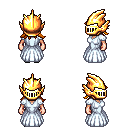
a pixel art fantasy rpg character, female body template, human, light skin, underdress, magenta pants, dark blonde loose hair, gold helm, gray slippers, four views (front, back, left, right), 2x2 character sprite sheet, small pixel art, hard edges, no anti-aliasing